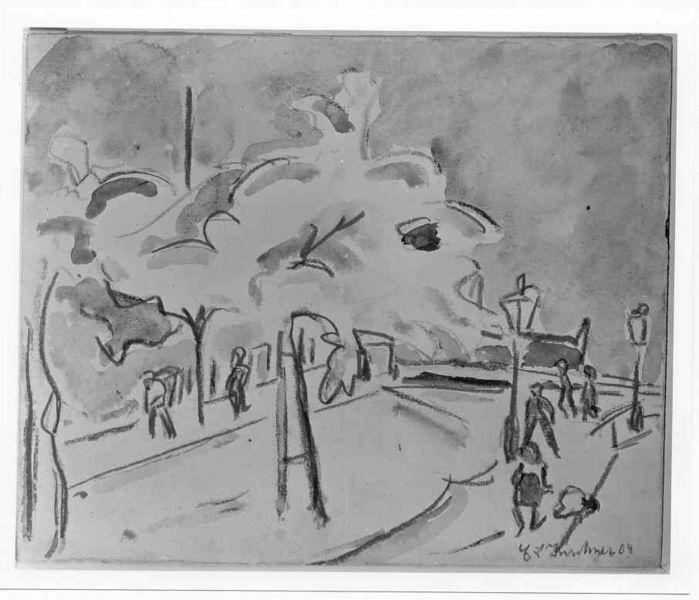
Titel: Uferstrom mit Bäumen (Dresden)
Künstler: Ernst Ludwig Kirchner
Standort: Karlsruhe
Institution: Staatliche Kunsthalle Karlsruhe
Schlagwörter: baum, blätter, dunkel, himmel, mann, weiß, wolken, aquarell, bäume, grob, kirchner, landschaft, menschen, stadt, äste, fenster, frau, grau, hell, kreide, lampen, laterne, laternen, paris, schwarz, skizze, strasse, zeichnung, haus, hund, park, tier, weg, wiese, zaun, leute, mensch, signatur, bach, dämmerung, stamm, brücke, gehen, kirche, blatt, person, turm, schrift, passanten, studie, mast, laufen, mauer, allee, grafik, schattierung, linien, herbst, spazieren, fußgänger, auto, figuren, masten, fluß, datum, baumkrone, frühling, striche, umriss, tusche, unterschrift, bürgersteig, spaziergang, linie, kohle, strommast, druck, gehweg, schwarzweiß, straßenszene, buchstaben, knien, strich, bleistift, spaziergänger, grautöne, zwichnung, straßenlaternen, aquarelliert, boule, skizzenhaft, starße, qweiß, 1904, 1905, 04, leitungsmast, baum 04